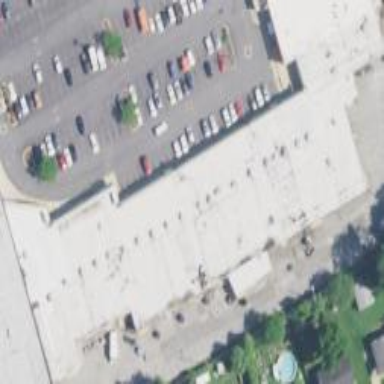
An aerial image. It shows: Retail building.